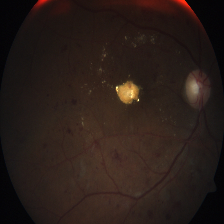
Diabetic retinopathy grade: Severe